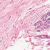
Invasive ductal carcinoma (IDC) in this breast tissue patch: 0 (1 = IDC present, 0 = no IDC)